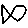
Label: fish